Question: I have a sitw built using codeigniter using htaccess. But on some requests are really strange. The include one specific file(trough codeigniter) at the begginning. This happens really often, if cache is tured off. It happens with different files and doens't matter if the file is on filesystem or request goes trough codeigniter. I guess there something up with htacccess, but i'm not sure.I'll include htaccess and screenshot from fiddler on the bottom:
'''
<IfModule mod_rewrite.c>
RewriteEngine on
#Options -Indexes
#Force non-www
RewriteCond %{HTTP_HOST} ^www\.(.*)
RewriteRule ^(.*)$ http://%1/$1 [R=301,L]
#If image, javascript or css file does not exists, then try application folder
RewriteCond %{REQUEST_FILENAME} !-f
RewriteRule ^(images|js|css)/(.*)$ ./application/$1/$2 [L]
#If javascript or css file exists, send it to minifier
RewriteCond %{REQUEST_FILENAME} -f
RewriteRule ^(.*)(\.(js|css))$ ./standalone/min/?f=$1$2 [L]
#If isn't file or folder then send it to codeigniter
RewriteCond %{REQUEST_FILENAME} !-f
RewriteCond %{REQUEST_FILENAME} !-d
RewriteRule ^(.*)$ ./index.php?/$1 [L]
</IfModule>
<IfModule !mod_rewrite.c>
ErrorDocument 404 ./index.php
</IfModule>
'''
And as you can see original request is to 'top-bar-large.png' and echoing '$_SERVER' out from coudeigniter, shows "upper request" is to 'parim.js'. And parim.js should javascript file after all. Any ideas?

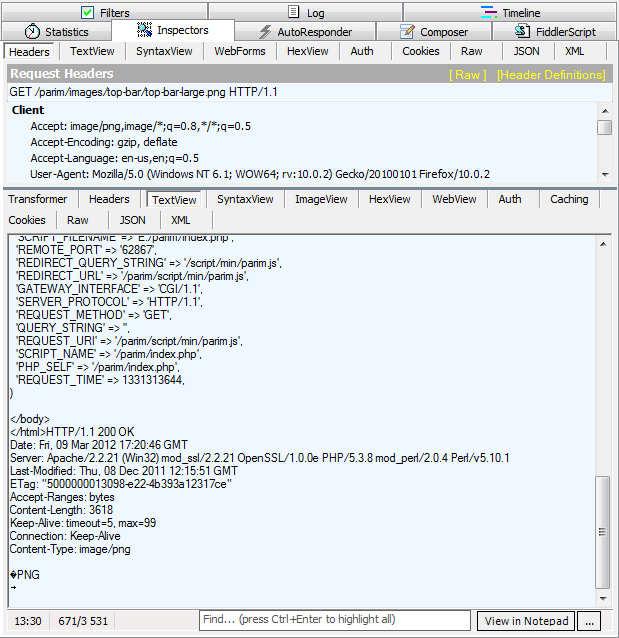
Answer: PHP_SELF is index.php... so it seems like you are be getting a CI error page on which the js files are included.
By default, codeigniter comes with an .htaccess file in the 'application' directory with 'Deny all'; so anything in those folders will not be publicly accessible (including your images folder in there) unless you've modified it.
Also, make make sure the images exist.